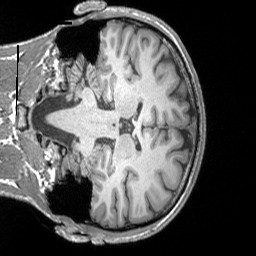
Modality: T1w
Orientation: coronal
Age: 25
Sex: male
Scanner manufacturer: siemens
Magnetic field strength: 3 T
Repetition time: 1.9 s
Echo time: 0.00252 s